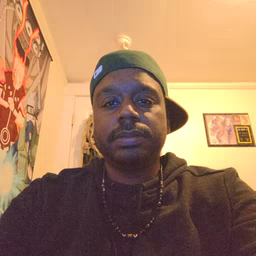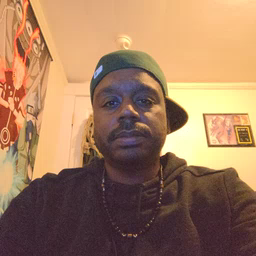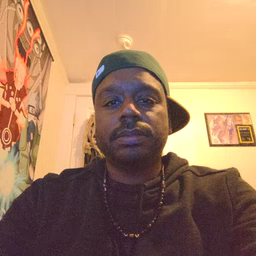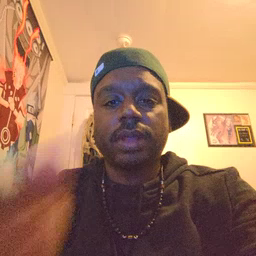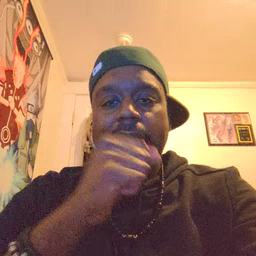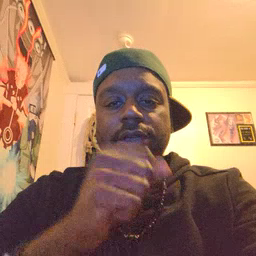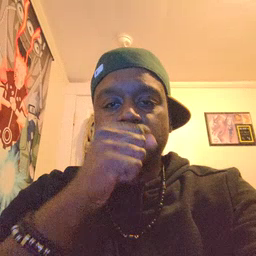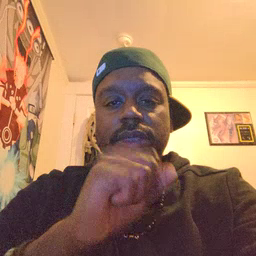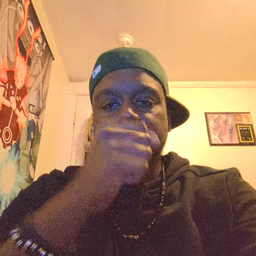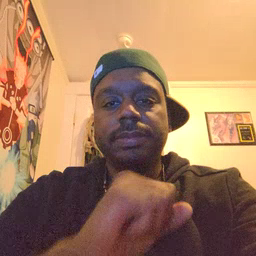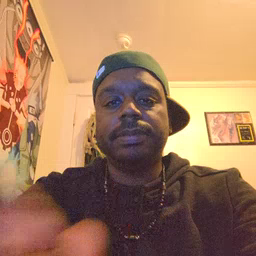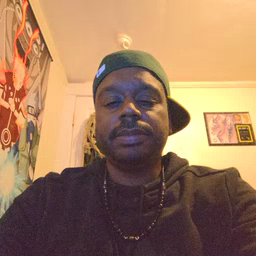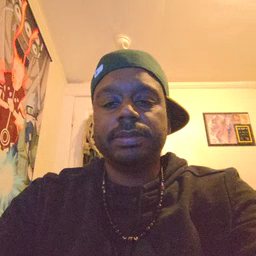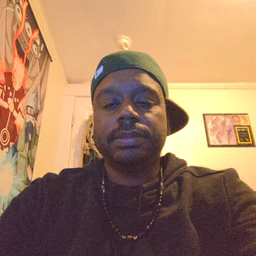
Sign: icecream